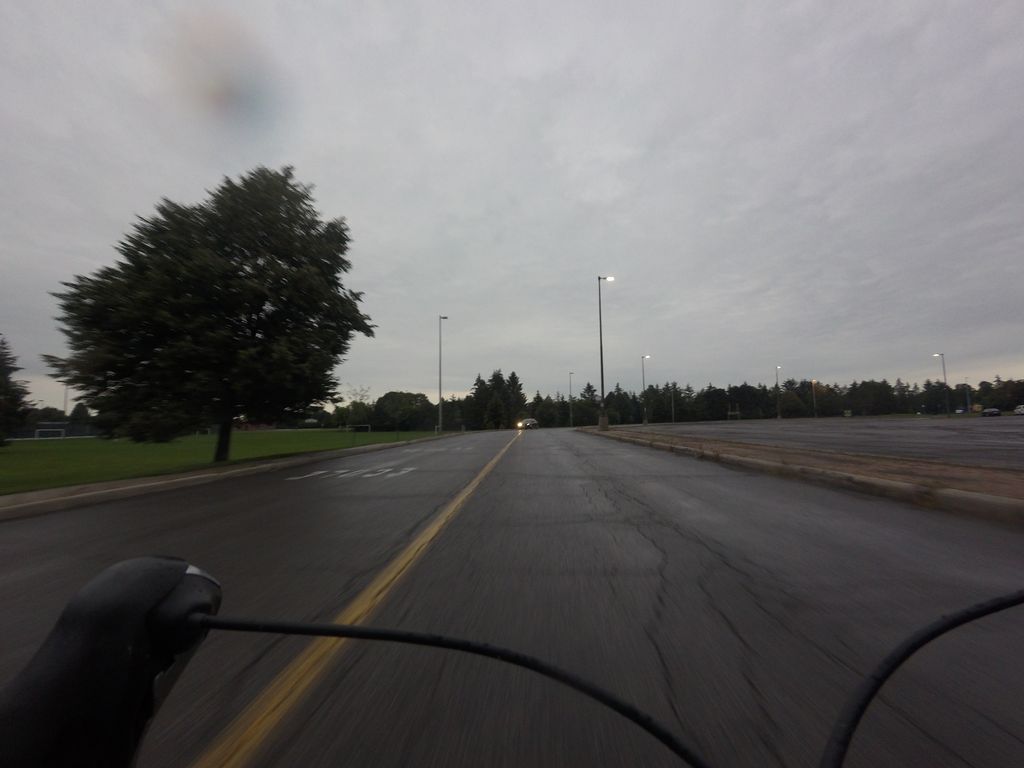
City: ottawa-gatineau